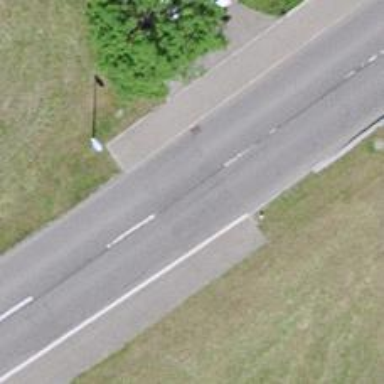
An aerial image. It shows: Unmarked road crossing.